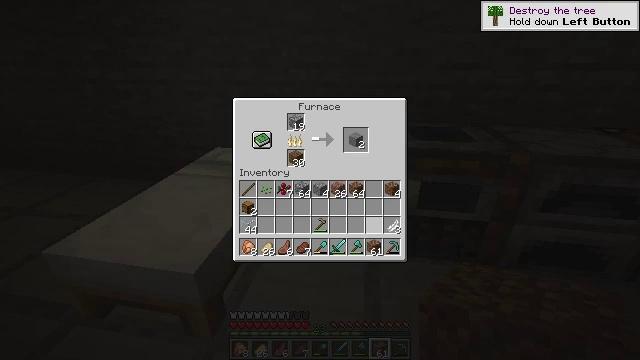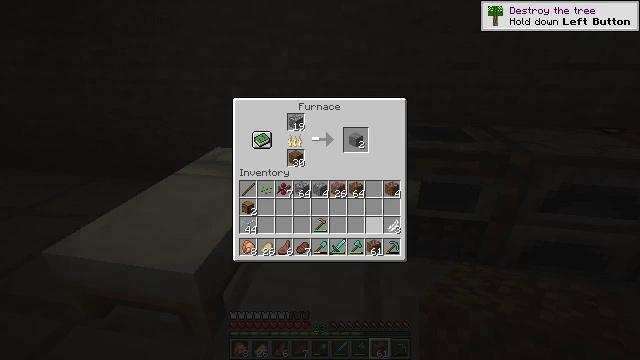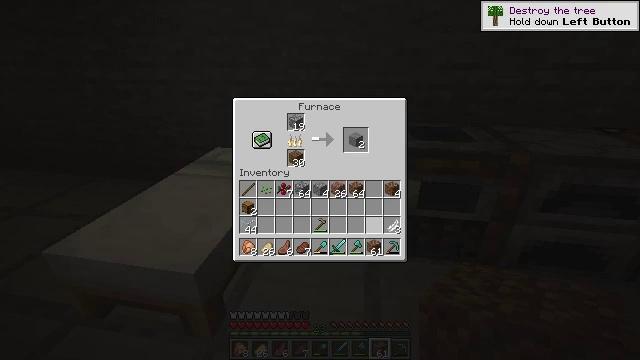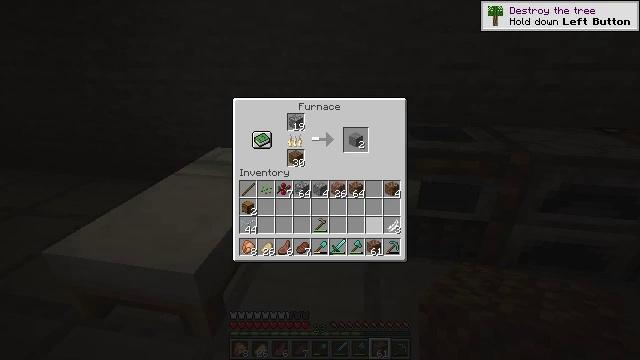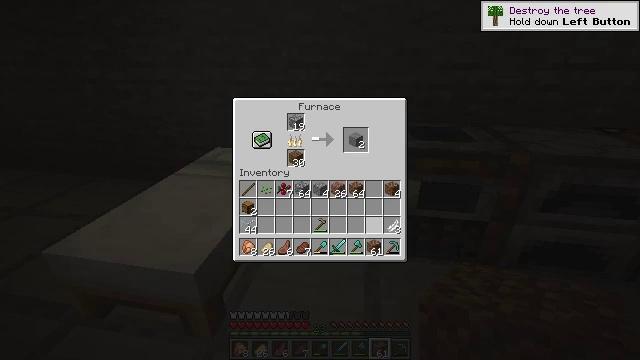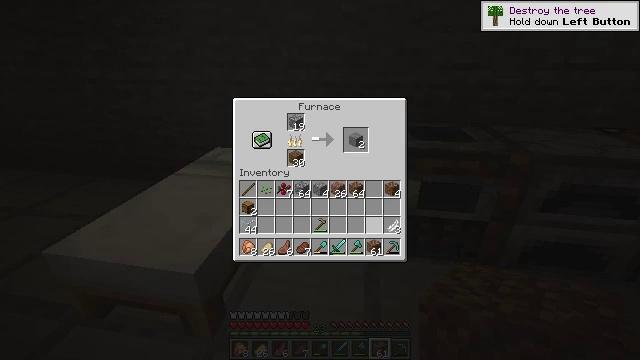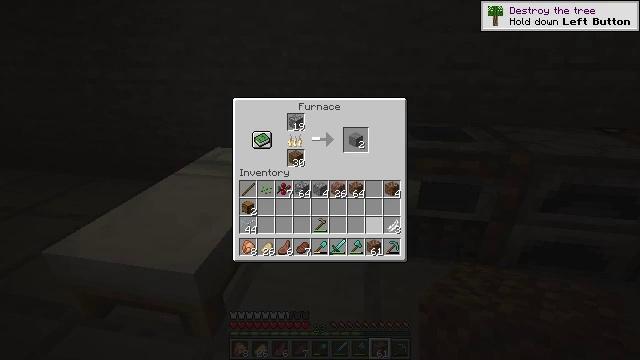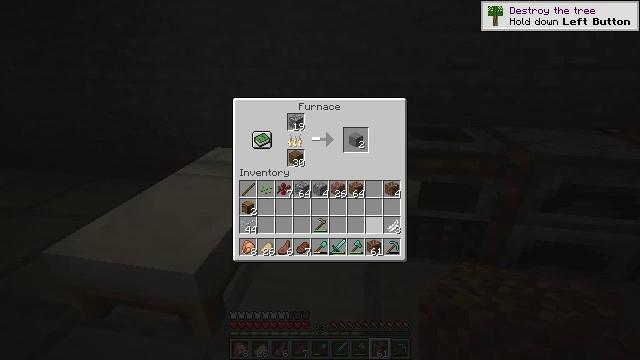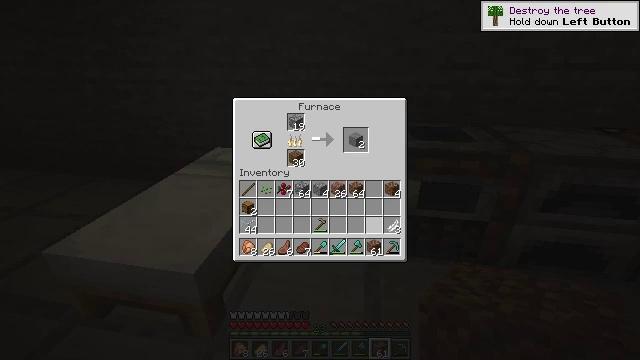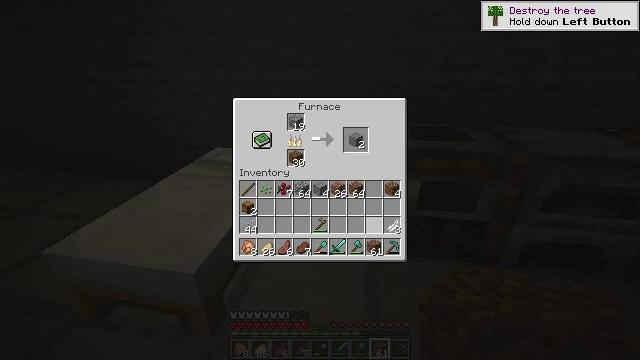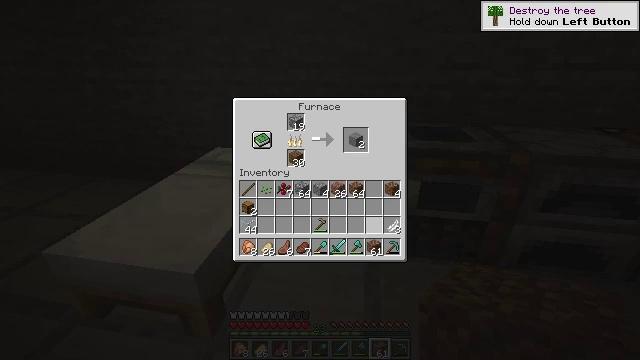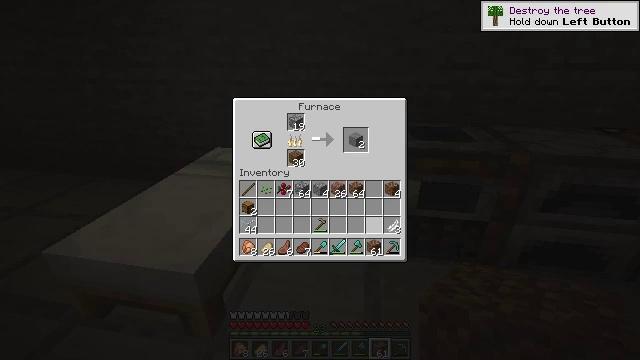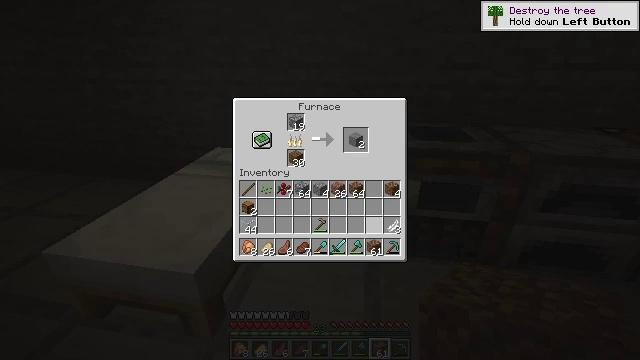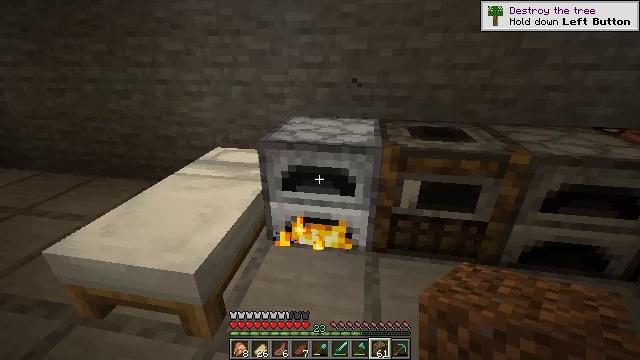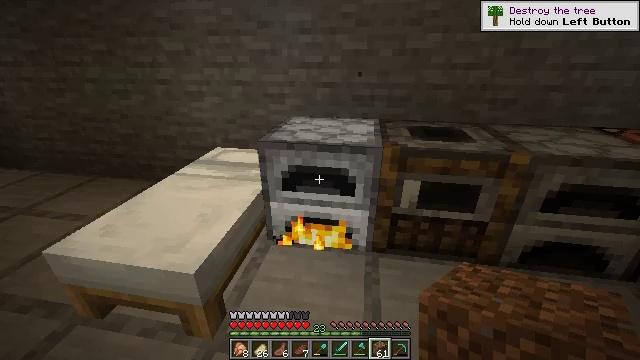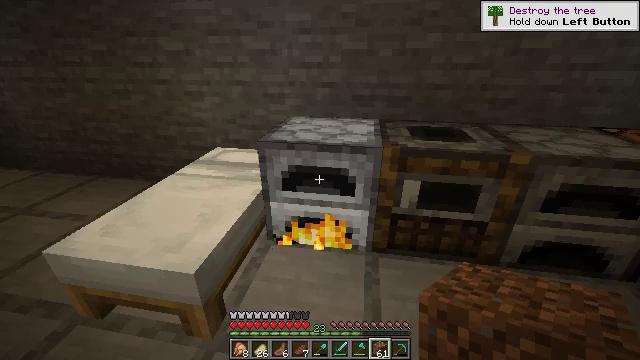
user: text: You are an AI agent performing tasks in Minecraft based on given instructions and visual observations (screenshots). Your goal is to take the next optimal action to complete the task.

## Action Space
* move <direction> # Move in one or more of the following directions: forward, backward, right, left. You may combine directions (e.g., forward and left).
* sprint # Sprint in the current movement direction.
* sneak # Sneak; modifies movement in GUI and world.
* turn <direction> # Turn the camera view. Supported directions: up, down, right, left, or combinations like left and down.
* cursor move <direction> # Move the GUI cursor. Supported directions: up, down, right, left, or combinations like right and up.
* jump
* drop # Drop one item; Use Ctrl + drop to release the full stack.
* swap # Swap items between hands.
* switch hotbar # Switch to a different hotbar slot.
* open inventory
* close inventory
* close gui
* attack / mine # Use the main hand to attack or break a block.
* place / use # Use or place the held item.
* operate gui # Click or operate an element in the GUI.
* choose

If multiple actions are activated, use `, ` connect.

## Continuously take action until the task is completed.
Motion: motion action
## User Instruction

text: Break the sweet berry bush to collect berries.
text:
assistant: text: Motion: no_op
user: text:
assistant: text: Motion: no_op
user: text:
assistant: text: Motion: no_op
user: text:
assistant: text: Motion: no_op
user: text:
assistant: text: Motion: no_op
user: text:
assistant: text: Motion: no_op
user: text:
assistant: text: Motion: no_op
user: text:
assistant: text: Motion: no_op
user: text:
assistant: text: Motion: no_op
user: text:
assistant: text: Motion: no_op
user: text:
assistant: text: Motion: no_op
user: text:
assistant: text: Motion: no_op
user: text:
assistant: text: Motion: no_op
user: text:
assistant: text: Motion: no_op
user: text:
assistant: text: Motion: no_op
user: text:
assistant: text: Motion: no_op
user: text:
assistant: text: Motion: turn right and down
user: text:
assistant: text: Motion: turn right and down
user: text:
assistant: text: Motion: turn right and down
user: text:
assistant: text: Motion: turn right
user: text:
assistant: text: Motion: turn right and up
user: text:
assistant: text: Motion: turn right and up
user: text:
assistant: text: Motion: turn right and up
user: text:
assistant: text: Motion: turn right
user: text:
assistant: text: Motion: turn right
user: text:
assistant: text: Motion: turn right
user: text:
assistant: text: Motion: no_op
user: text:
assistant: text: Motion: no_op
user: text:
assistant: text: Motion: no_op
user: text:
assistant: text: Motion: move forward